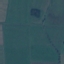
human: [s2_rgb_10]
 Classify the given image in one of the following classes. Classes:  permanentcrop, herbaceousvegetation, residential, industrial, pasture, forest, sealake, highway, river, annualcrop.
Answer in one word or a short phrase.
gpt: Pasture